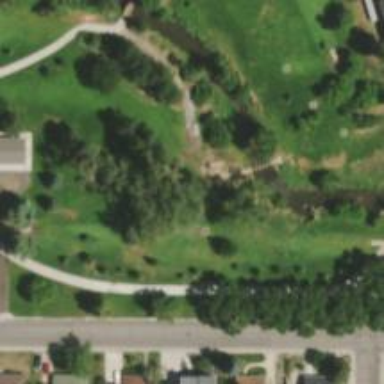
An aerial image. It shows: Disc golf basket.